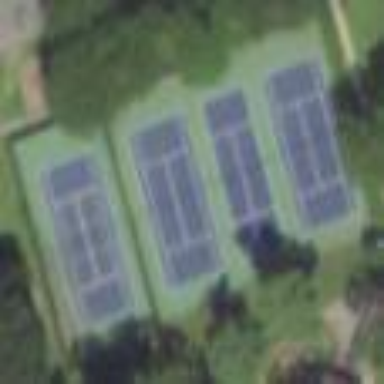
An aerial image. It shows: Tennis court in leisure pitch.